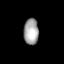
Tissue: lung
Cell type: Endothelial cells
Senescence score: 0.5509
Nuclear area (px): 382
Mean DAPI intensity: 164.414